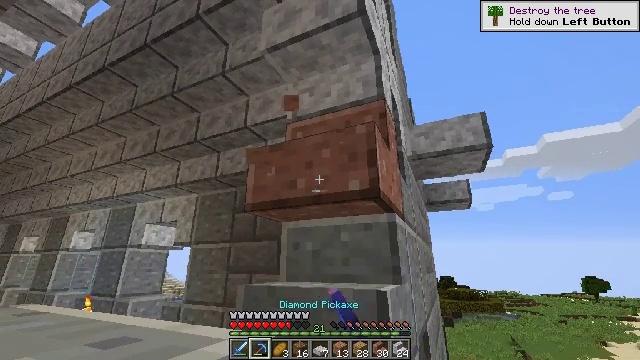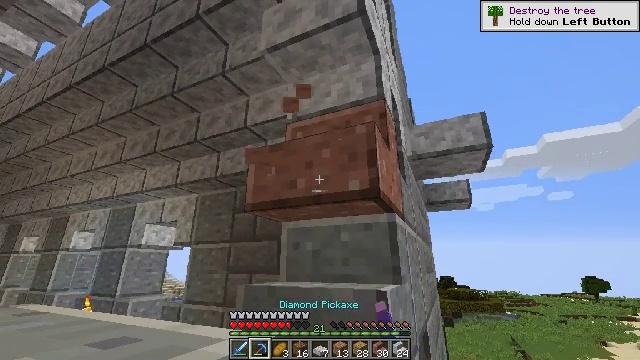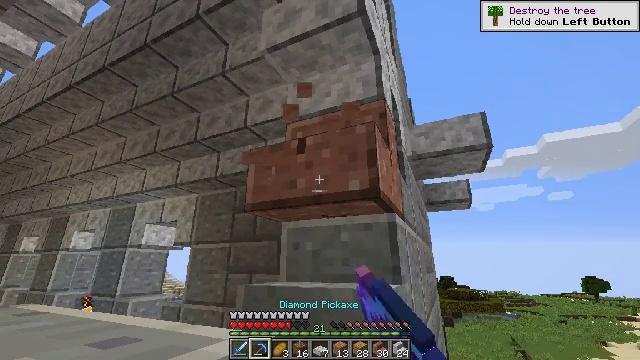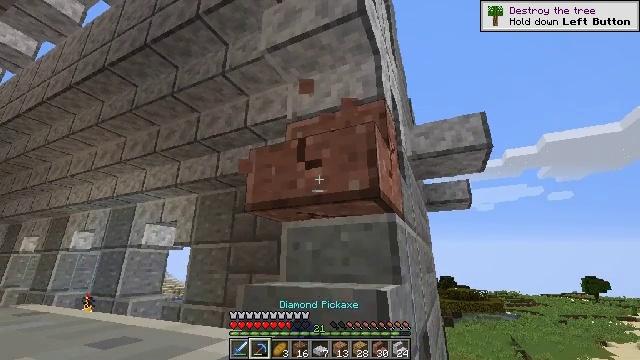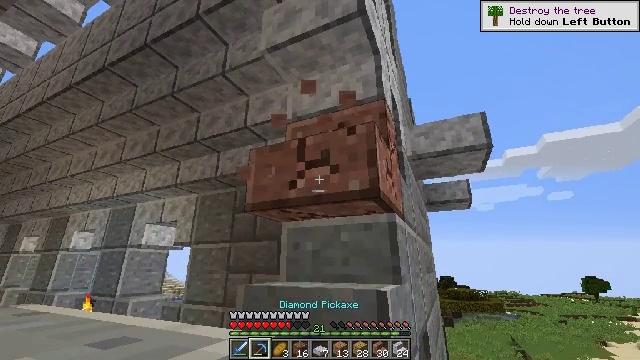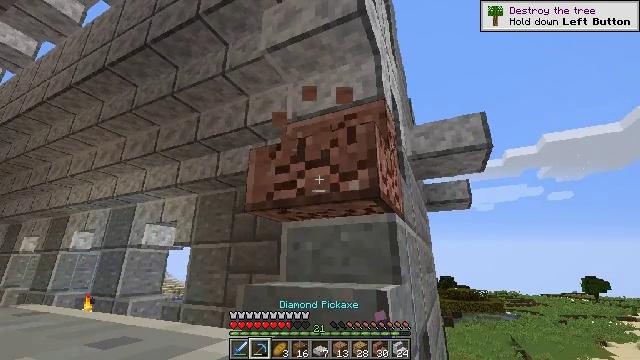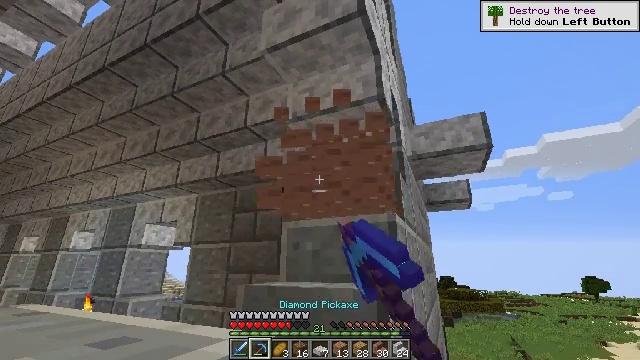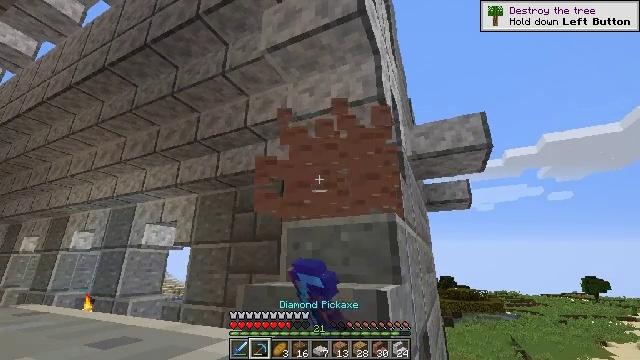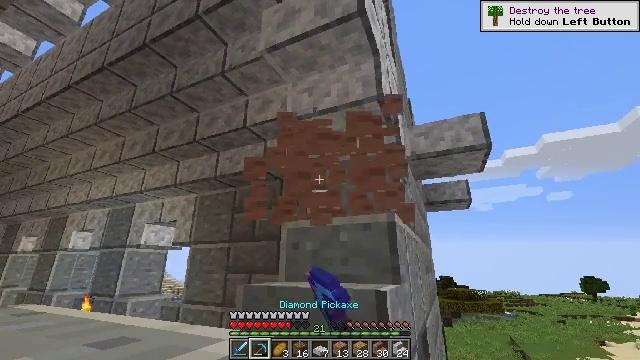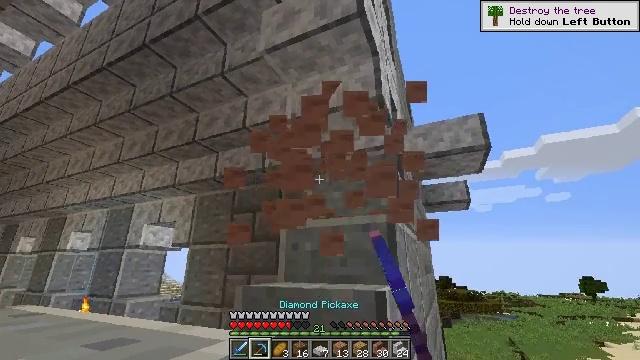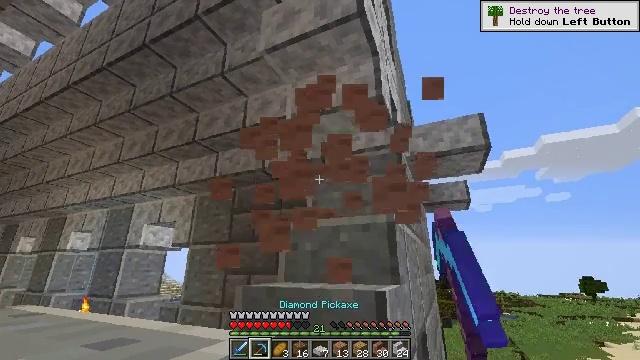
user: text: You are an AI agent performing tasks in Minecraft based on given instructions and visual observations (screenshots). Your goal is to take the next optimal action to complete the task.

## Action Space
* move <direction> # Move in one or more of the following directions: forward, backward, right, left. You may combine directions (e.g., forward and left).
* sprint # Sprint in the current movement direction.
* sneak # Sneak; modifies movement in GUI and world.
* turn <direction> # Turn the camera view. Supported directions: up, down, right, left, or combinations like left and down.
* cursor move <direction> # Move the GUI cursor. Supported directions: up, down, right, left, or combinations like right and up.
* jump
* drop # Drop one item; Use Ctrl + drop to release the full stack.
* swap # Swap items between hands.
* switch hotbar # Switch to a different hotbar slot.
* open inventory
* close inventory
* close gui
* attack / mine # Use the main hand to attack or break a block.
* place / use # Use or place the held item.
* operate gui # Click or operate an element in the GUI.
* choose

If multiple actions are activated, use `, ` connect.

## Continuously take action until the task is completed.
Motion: motion action
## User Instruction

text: Use a pickaxe to mine polished granite stairs.
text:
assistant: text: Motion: attack / mine
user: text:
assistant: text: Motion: attack / mine
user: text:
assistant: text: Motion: attack / mine
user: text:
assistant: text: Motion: attack / mine
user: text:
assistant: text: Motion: attack / mine
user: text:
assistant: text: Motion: attack / mine
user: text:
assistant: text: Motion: attack / mine
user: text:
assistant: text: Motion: no_op
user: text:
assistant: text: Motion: no_op
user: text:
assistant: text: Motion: no_op
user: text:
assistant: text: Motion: no_op